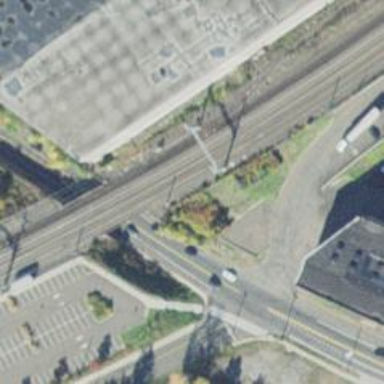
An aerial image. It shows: Bridge over electrified railway with contact lines.